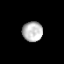
Tissue: prostate
Cell type: Fibroblasts
Senescence score: 0.7125
Nuclear area (px): 397
Mean DAPI intensity: 185.766